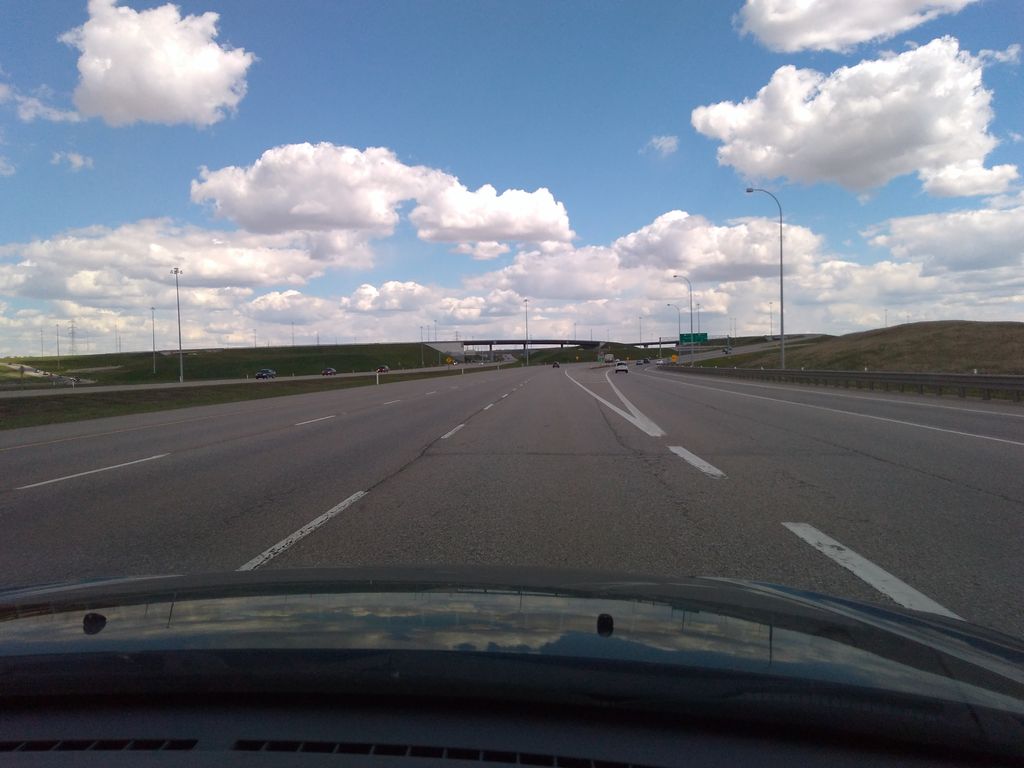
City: calgary